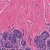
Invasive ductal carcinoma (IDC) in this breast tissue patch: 0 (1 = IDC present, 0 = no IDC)